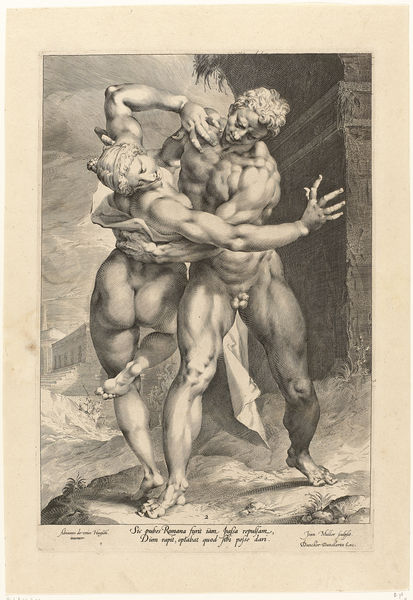
Titel: Roof van een Sabijnse vrouw, vooraanzicht
Künstler: Jan Harmensz. Muller
Standort: Amsterdam
Institution: Rijksmuseum
Schlagwörter: hand, kampf, mann, nackt, wasser, menschen, sand, frau, männer, gebäude, gras, tuch, tanz, wand, arm, paar, locken, ecke, treppe, muskeln, grübchen, stufen, erotik, muskulös, sex, radierung, lockig, götter, muskel, ringen, grichisch, hoden, liebesspiel, po